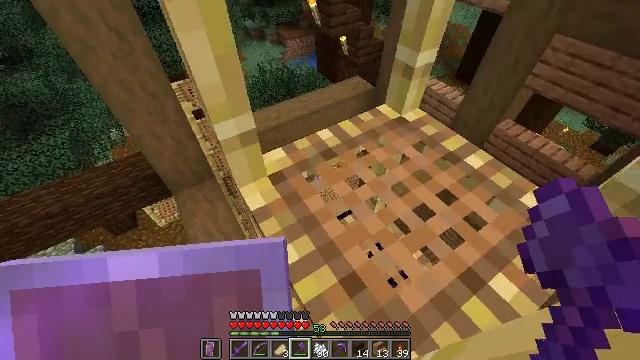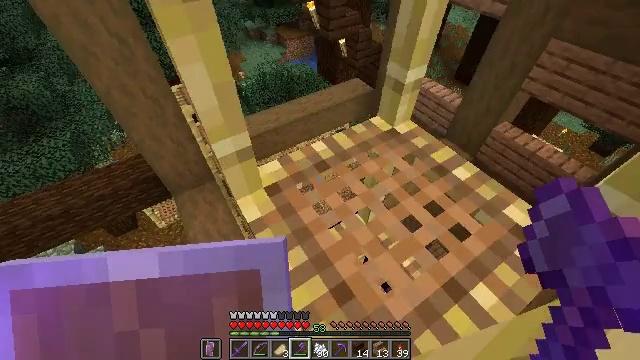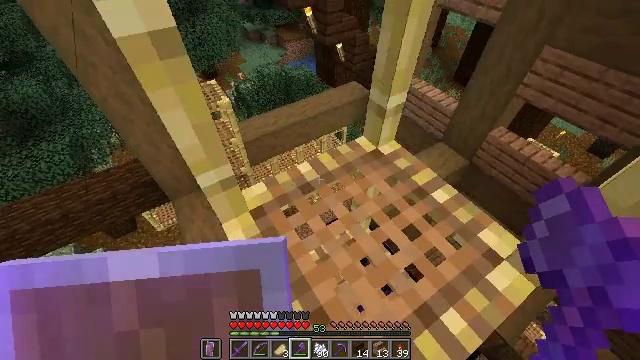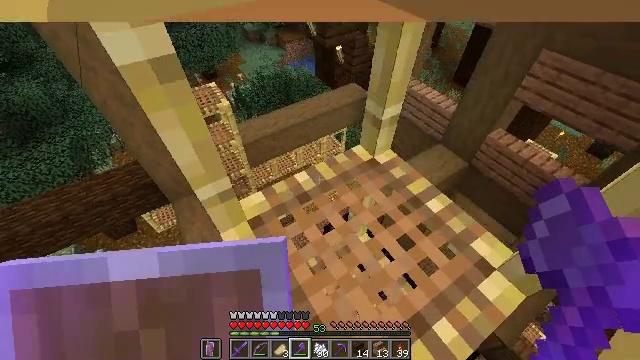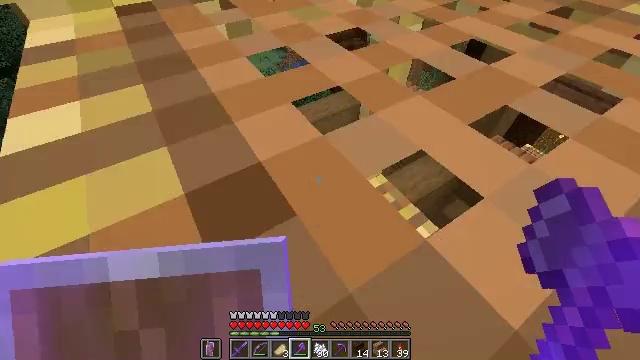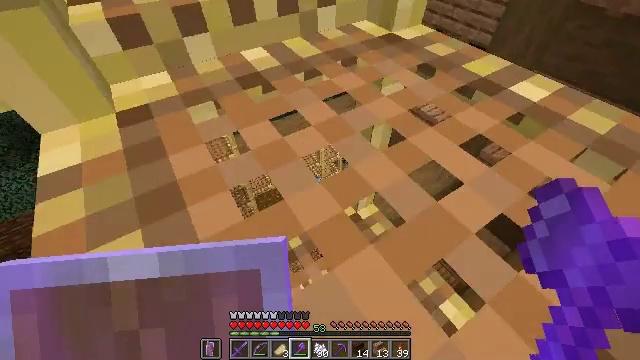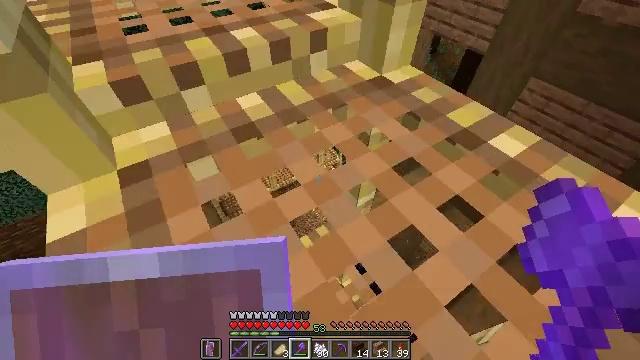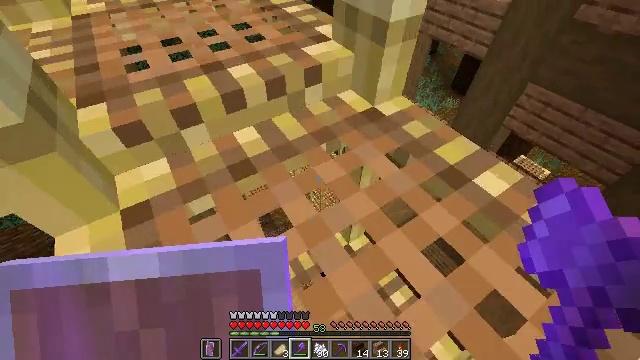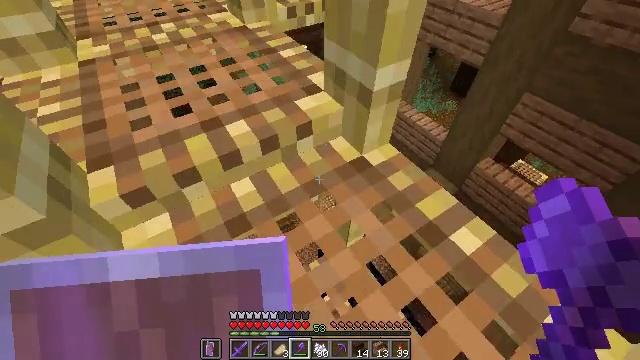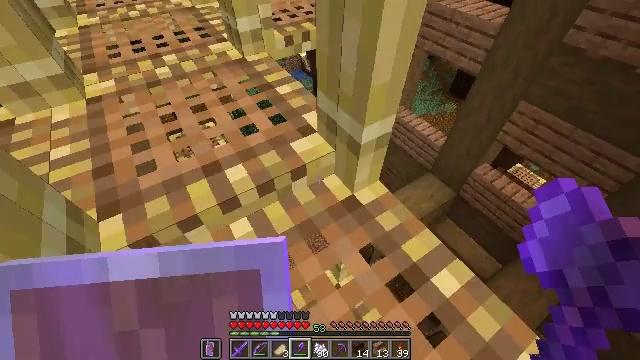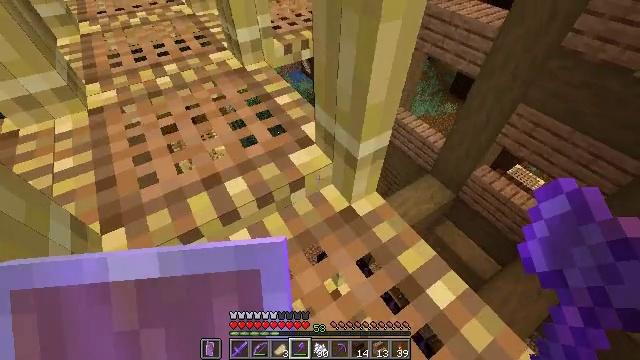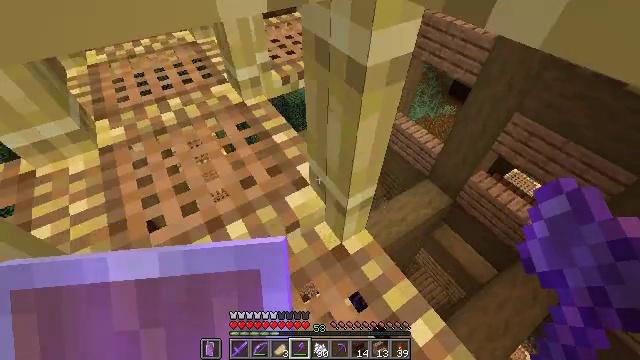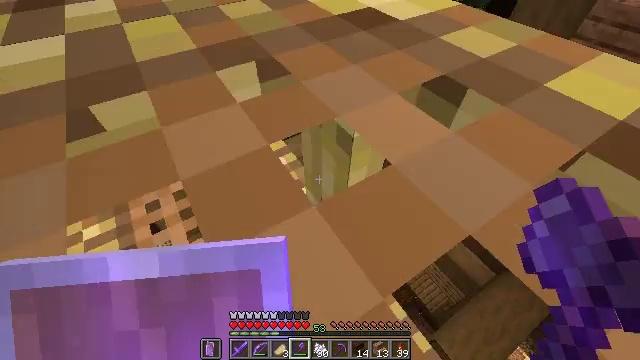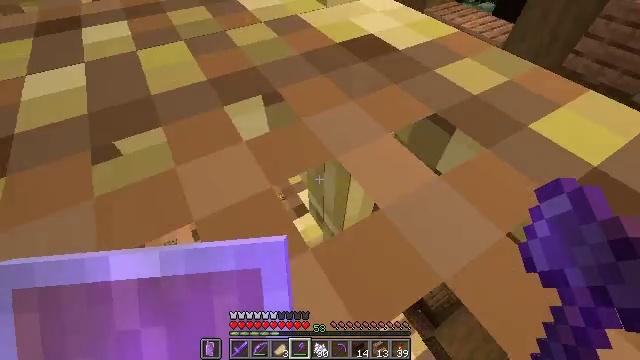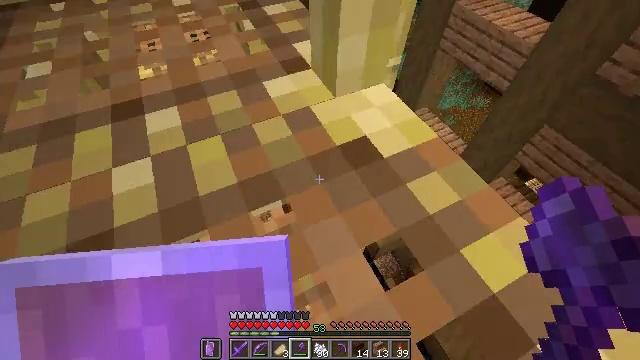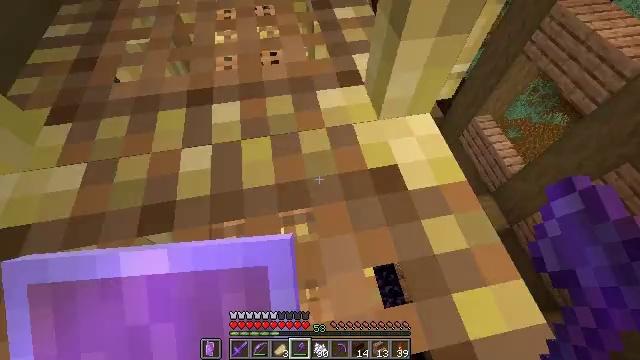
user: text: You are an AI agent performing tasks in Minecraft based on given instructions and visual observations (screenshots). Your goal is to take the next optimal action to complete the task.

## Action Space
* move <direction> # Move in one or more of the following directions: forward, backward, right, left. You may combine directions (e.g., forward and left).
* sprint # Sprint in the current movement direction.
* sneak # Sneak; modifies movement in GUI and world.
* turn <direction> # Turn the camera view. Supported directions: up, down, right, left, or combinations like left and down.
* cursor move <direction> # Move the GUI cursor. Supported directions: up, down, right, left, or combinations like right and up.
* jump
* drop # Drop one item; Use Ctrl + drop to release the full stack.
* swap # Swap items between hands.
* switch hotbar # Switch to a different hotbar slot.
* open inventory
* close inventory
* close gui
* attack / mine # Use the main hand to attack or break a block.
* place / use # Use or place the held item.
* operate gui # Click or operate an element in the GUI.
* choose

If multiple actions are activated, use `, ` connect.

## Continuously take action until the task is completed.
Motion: motion action
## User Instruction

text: Gather stripped spruce log from the tree.
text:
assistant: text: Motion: move forward and move right, jump
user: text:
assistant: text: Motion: move forward, jump
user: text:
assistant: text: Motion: move forward, jump
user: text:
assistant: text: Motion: move forward, jump
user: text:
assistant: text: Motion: move forward, jump
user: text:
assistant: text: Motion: jump
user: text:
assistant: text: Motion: jump
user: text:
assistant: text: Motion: jump
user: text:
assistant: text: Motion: jump
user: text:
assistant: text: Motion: jump
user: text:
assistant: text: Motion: jump
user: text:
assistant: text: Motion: jump
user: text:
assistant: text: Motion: turn left and down, jump
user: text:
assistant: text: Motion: turn left and down, jump
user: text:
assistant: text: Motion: turn left and down, jump
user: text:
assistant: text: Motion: turn left and down, jump
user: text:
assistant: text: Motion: turn left, jump
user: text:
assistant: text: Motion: jump
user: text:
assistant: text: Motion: jump
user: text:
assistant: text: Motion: jump
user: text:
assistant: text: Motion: jump
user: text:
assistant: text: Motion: jump
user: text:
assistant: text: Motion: jump
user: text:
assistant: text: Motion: jump
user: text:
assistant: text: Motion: jump
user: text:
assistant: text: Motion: jump
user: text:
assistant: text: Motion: jump
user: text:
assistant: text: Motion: jump
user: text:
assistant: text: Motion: turn left, jump
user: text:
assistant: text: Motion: turn left, jump